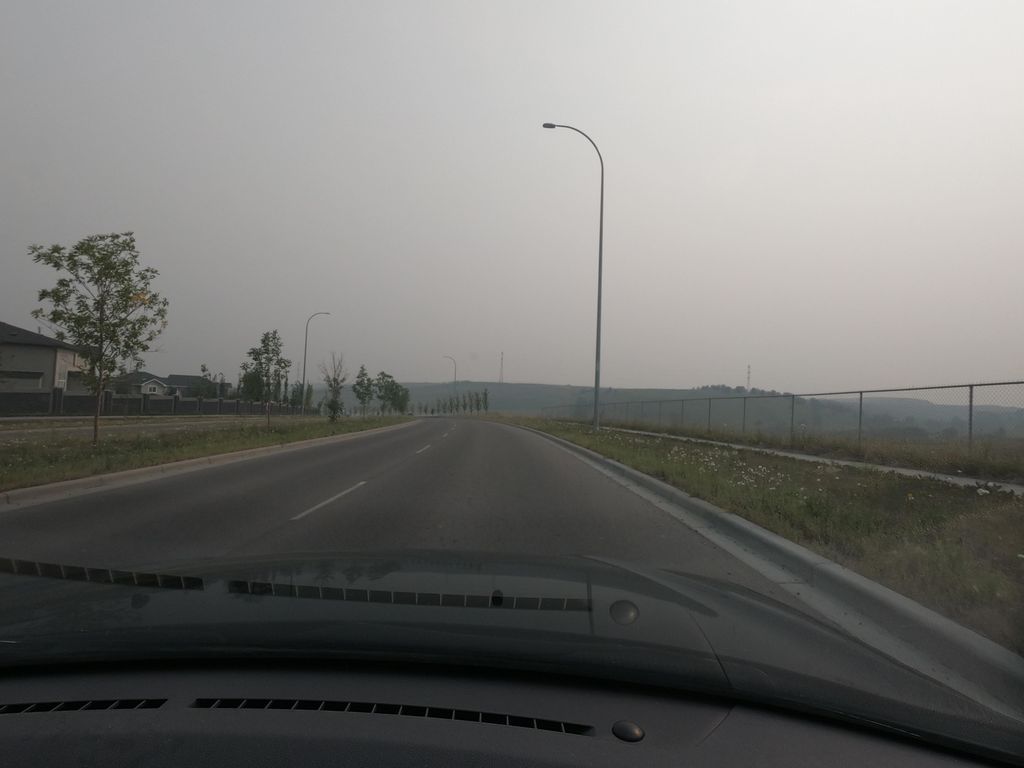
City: calgary